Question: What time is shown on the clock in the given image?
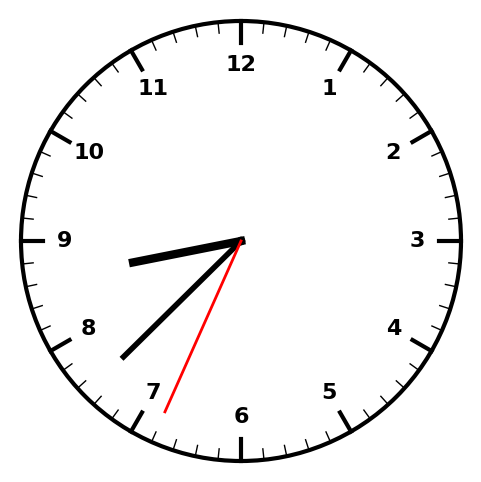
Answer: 08:37:34